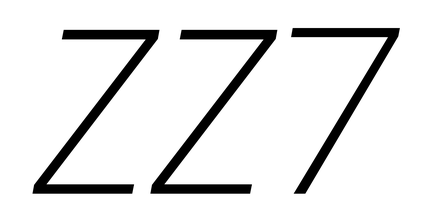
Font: Poppins-ExtraLightItalic